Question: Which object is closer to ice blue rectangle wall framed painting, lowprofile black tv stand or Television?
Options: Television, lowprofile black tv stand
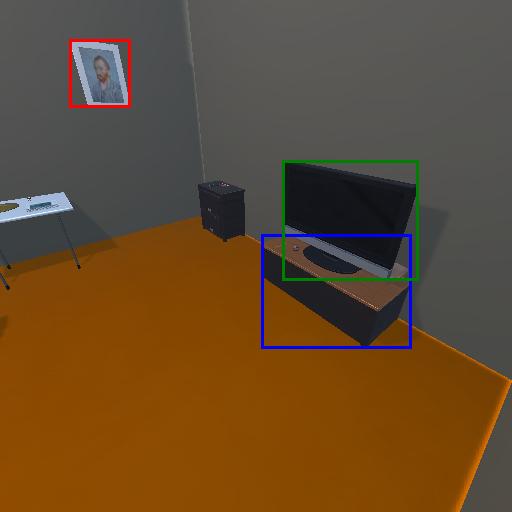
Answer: Television